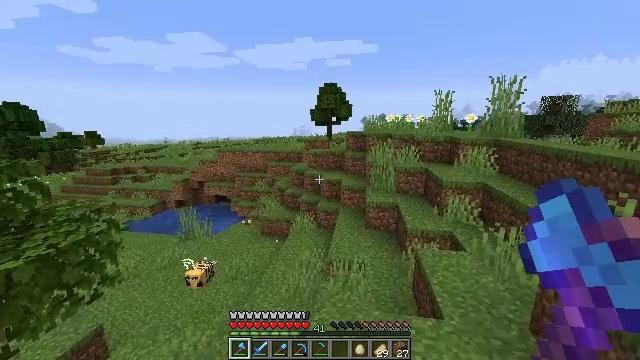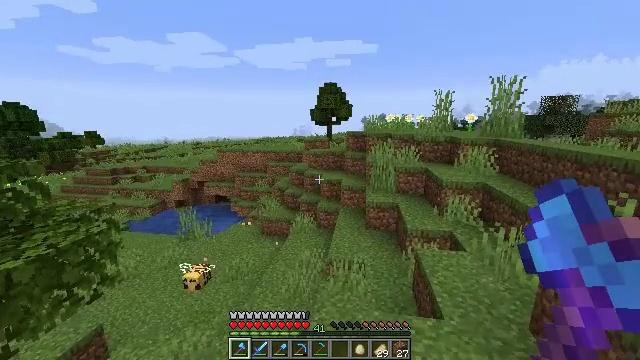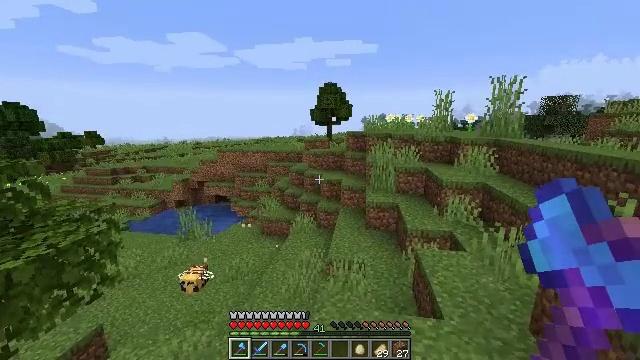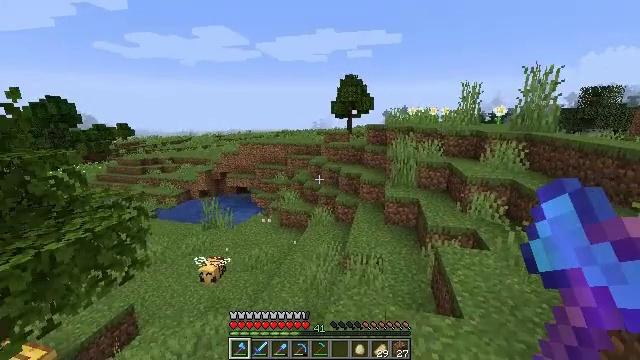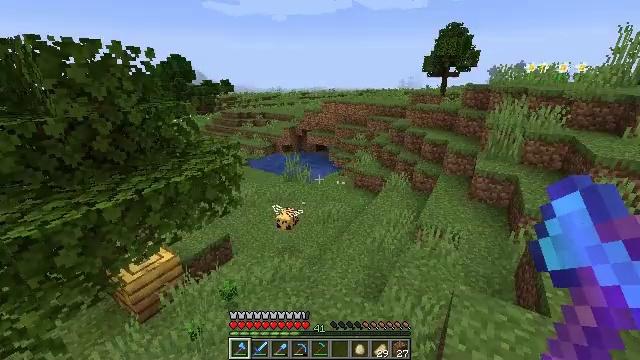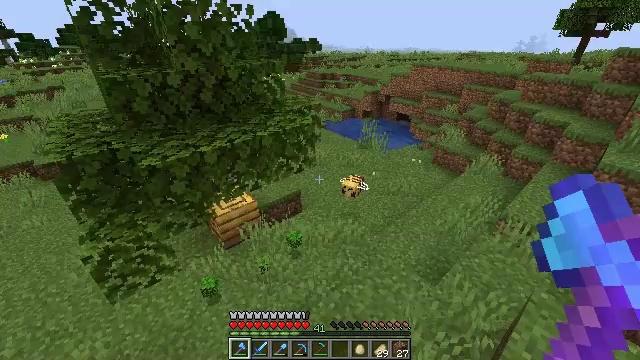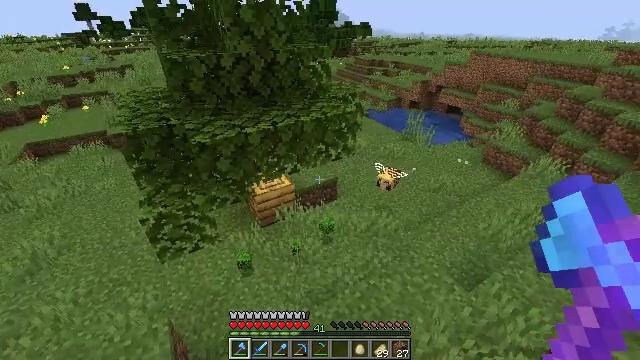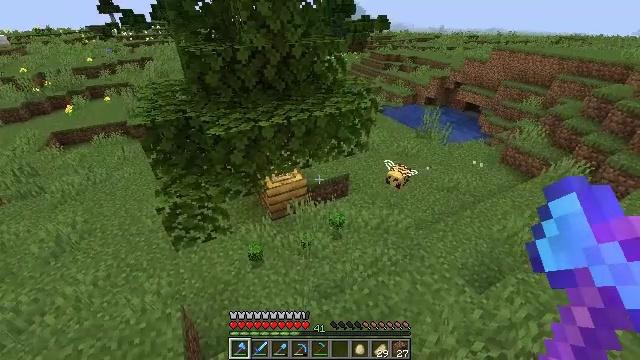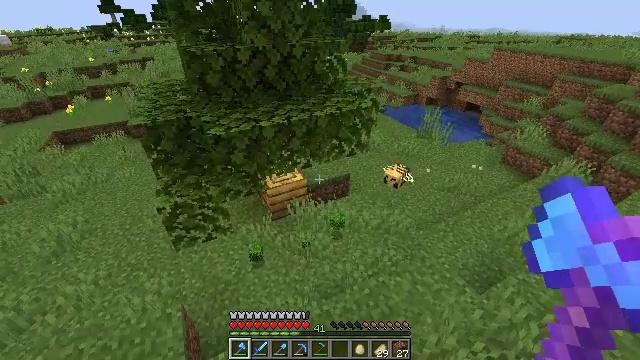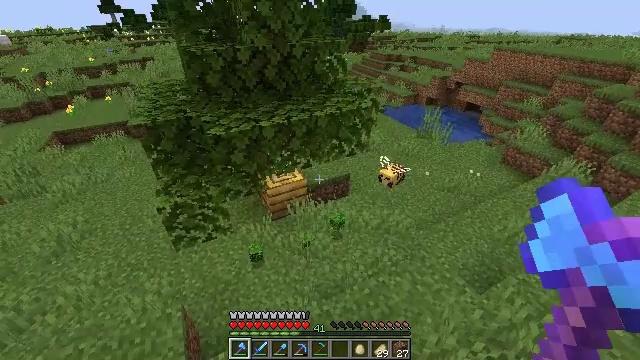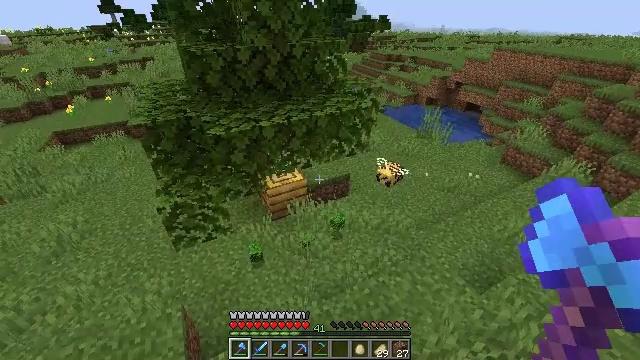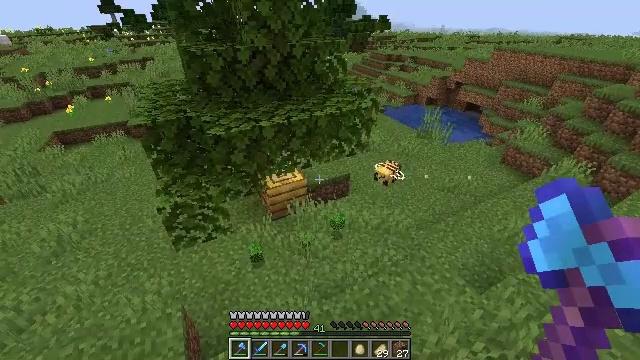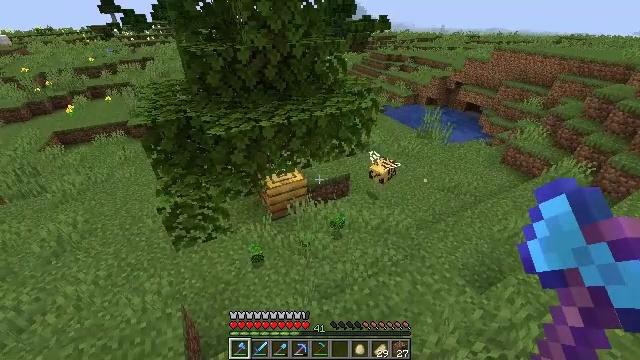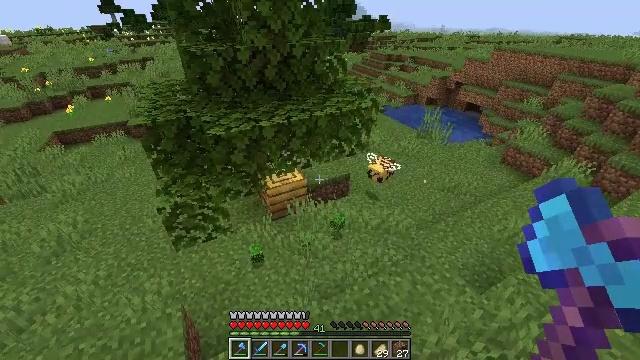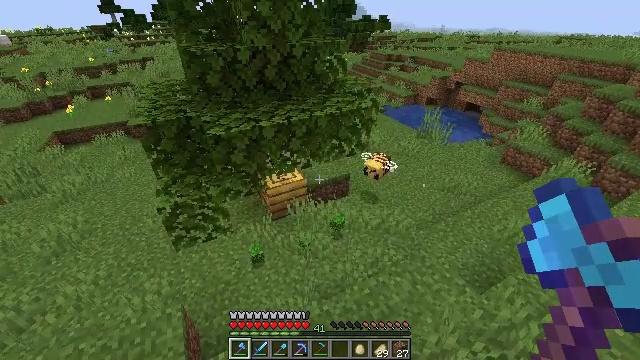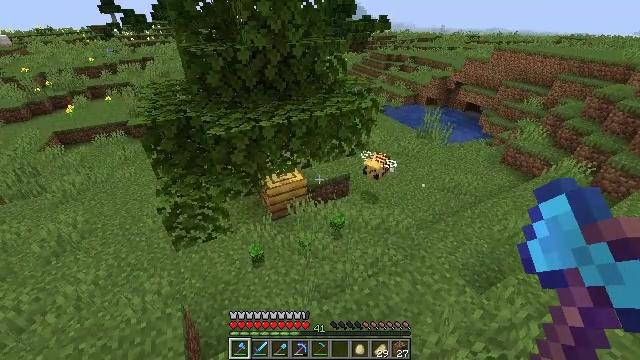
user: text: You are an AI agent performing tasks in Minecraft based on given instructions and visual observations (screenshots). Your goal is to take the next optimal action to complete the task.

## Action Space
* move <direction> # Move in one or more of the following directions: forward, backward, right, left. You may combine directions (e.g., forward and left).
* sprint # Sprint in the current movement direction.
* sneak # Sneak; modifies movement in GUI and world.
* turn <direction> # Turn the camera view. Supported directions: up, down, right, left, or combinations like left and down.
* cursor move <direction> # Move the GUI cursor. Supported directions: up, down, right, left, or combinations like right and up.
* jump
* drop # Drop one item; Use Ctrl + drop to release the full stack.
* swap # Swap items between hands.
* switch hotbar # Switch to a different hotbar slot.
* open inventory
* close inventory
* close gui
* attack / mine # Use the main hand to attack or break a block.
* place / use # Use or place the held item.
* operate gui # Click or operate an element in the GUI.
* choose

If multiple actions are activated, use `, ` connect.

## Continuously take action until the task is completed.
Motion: motion action
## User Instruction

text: Gather bee nest from a tree in the forest.
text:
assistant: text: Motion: no_op
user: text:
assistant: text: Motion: no_op
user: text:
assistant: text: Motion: turn left and down
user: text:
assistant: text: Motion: turn left and down
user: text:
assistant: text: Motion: turn left and down
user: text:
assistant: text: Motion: turn left and down
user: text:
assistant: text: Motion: turn left and down
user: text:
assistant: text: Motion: no_op
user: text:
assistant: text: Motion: no_op
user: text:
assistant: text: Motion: no_op
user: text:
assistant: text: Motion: no_op
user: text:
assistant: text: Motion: no_op
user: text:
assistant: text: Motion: no_op
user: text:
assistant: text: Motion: no_op
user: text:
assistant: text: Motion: no_op
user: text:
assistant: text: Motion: no_op
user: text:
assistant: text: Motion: no_op
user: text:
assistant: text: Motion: no_op
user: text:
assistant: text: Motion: no_op
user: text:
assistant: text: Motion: no_op
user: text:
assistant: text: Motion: no_op
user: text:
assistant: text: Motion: no_op
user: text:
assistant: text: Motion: no_op
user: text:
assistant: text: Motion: no_op
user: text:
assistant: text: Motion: no_op
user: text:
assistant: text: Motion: no_op
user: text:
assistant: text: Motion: no_op
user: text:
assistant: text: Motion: no_op
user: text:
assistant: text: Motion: no_op
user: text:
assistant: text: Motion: move forward, turn left